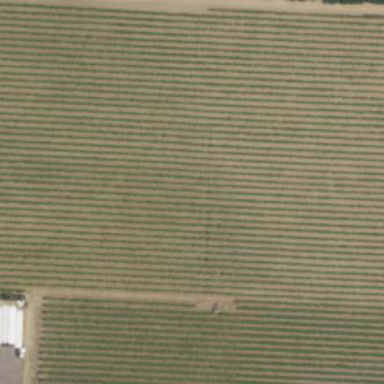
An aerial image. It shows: Agricultural property featuring vineyard.